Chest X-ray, PA view. Patient: 50 years old, sex F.
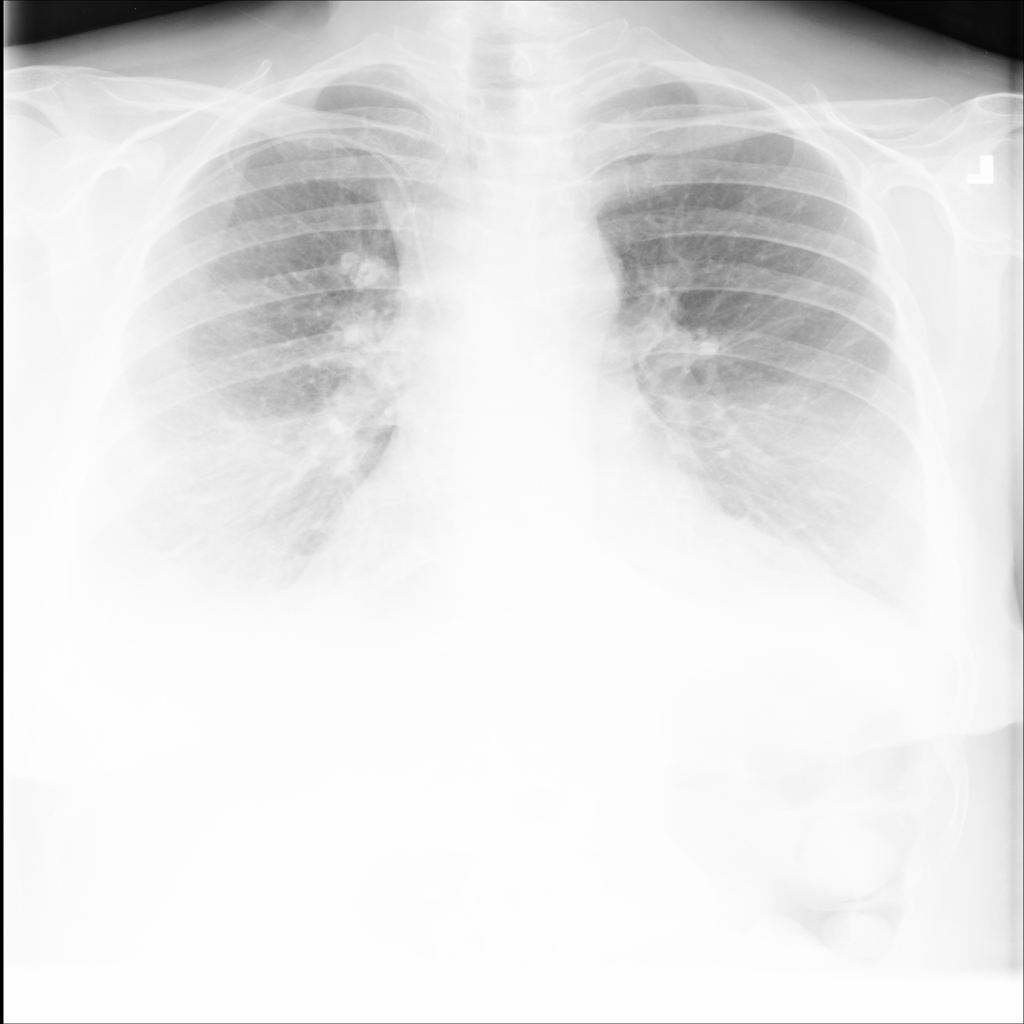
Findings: Effusion, Infiltration, Nodule, Pneumothorax